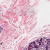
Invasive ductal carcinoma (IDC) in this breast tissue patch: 0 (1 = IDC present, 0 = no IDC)